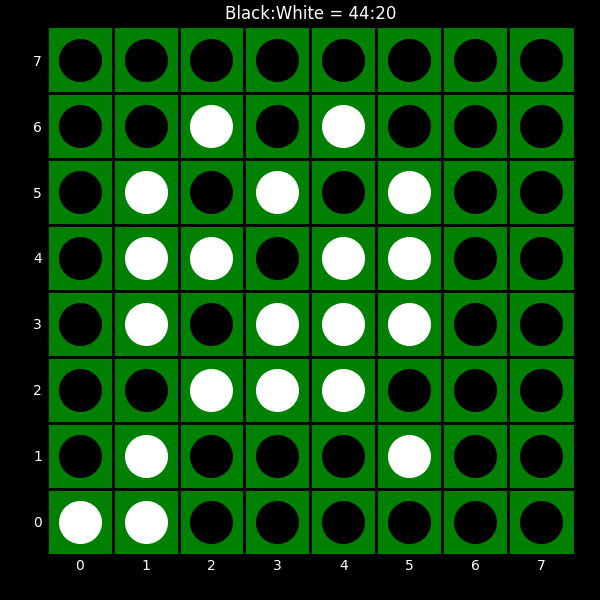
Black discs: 44
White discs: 20